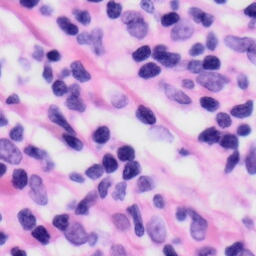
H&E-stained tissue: Skin